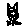
Label: cat